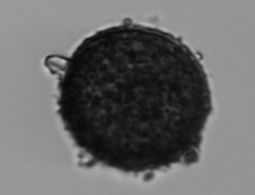
Label: Coscinodiscus